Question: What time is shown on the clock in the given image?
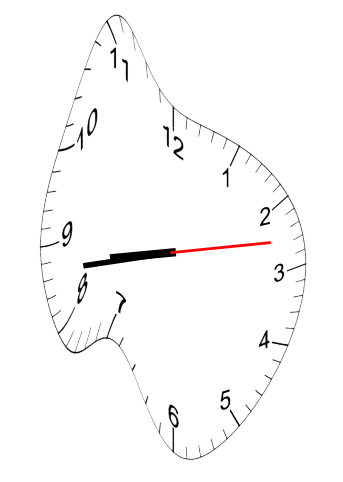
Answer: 08:43:13